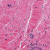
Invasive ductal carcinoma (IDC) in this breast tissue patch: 0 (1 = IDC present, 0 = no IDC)